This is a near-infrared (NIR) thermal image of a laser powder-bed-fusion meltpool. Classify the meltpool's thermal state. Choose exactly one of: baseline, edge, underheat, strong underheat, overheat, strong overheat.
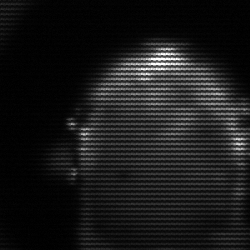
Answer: baseline